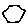
Label: hexagon